Question: I have a Oracle-view which gives me those data:
'''
DATUM STUNDE LAUFZEIT
-------------- ---------- -----------
30.10.14 00:00 11 ,433333333
'''
The column 'LAUFZEIT' is declared as 'NUMBER'. Which format to I need to convert the column to get '0,433333333' or rounded to '0,4'?

I already tried some types like 'Convert.ToSingle(reader.GetValue(2))' but always get a error like
> System.OverflowException: Arithmetic operation resulted in an overflow
Thanks!
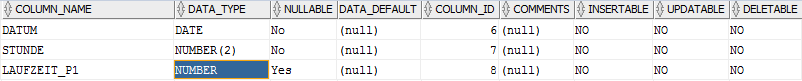
Answer: you can always add a leading zero yourself before parsing. Adding a zero to the start of a number will NEVER change it.
'Convert.ToSingle('0' + reader.GetString(2).Replace(',','.'))' should do it.
I advice to use reader.GetString() before parsing.
Also it would be better to do:
'''
Single a ;
if(Single.TryParse('0' + reader.GetString(2).Replace(',','.')), out a))
{
//Success code here
}
else
{
//Code to execute if string was not parsable here
}
'''
In this way you won't get an exception